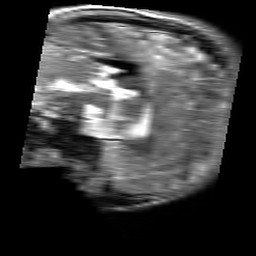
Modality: T2w
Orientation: sagittal
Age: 27
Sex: male
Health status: healthy
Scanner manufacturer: siemens
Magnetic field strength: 3 T
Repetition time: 4.01 s
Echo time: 0.116 s